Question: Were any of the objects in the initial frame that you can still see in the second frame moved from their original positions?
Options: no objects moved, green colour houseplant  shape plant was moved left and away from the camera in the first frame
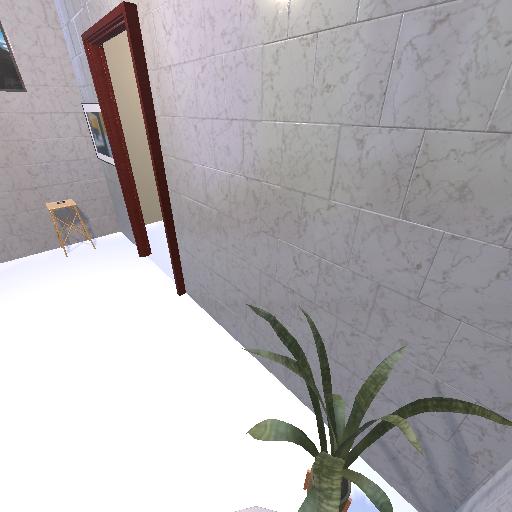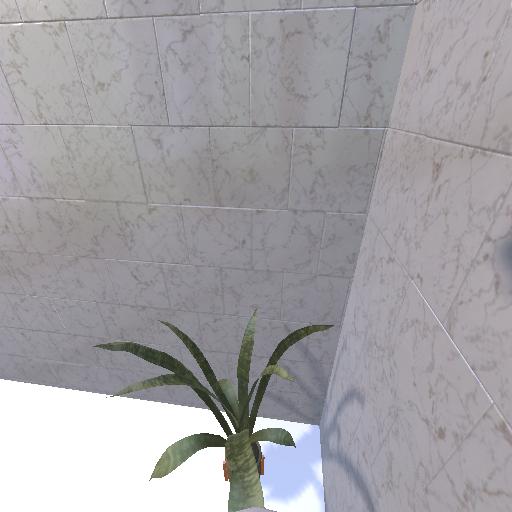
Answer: no objects moved